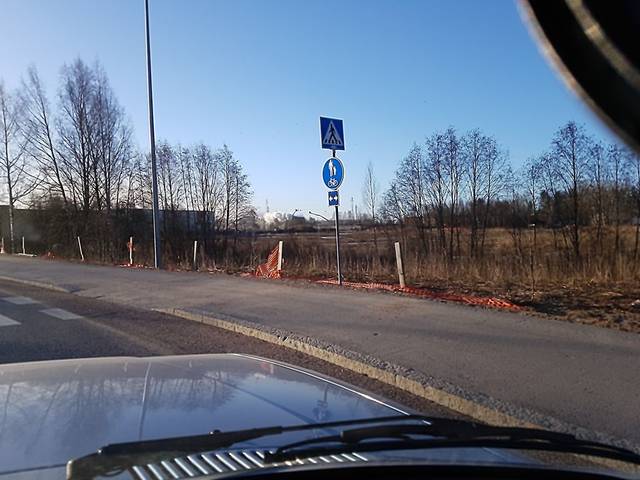
Region: Finland
Coordinates: 60.295, 24.976